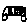
Label: car